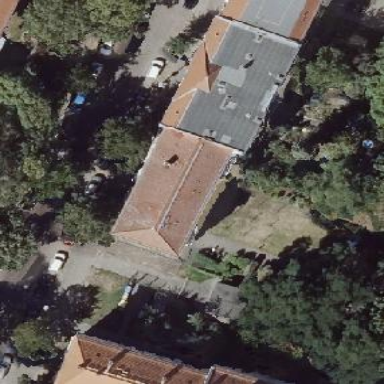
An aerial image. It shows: Hipped roof on apartment building.